Aerial crown-view tile of a tropical tree (Barro Colorado Island, Panama), acquired 20250818:
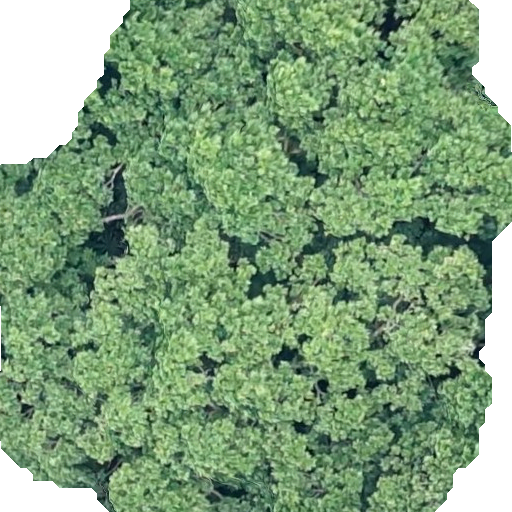
Species: Anacardium excelsum
GBIF accepted scientific name: Anacardium excelsum
Crown area: 379.615 m²